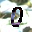
Label: 0